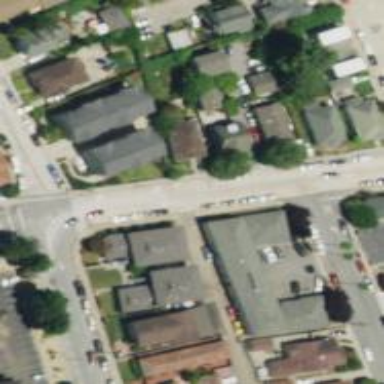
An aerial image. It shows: Alleyway designated as service road.